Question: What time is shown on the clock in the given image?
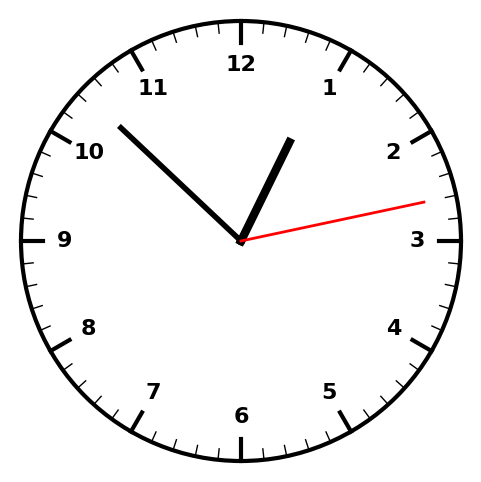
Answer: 12:52:13